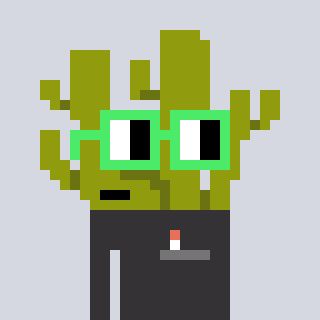
a pixel art character with square light green glasses, a cactus-shaped head and a grayscale-colored body on a cool background